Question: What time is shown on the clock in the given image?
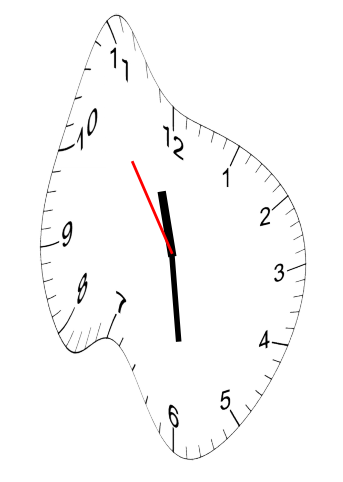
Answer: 11:28:54